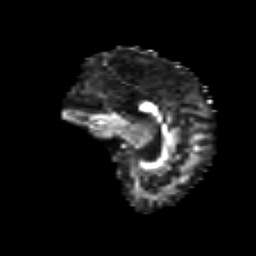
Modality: FA
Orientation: sagittal
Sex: female
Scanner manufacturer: siemens
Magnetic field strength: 3 T
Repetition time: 5 s
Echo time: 0.071 s